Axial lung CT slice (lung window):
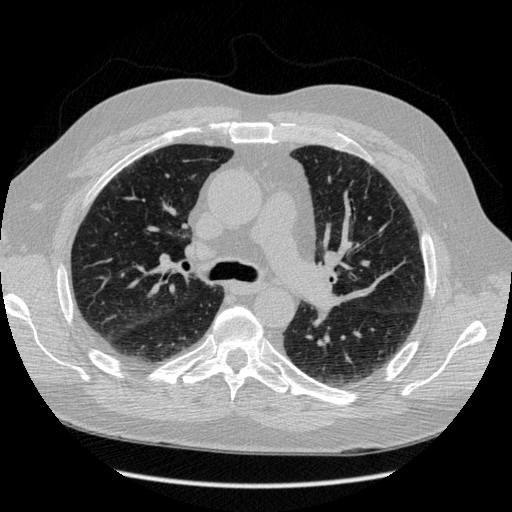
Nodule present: no